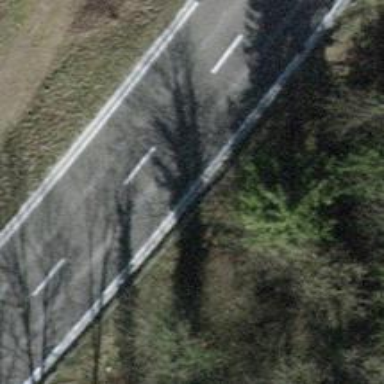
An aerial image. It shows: Primary road with asphalt surface.